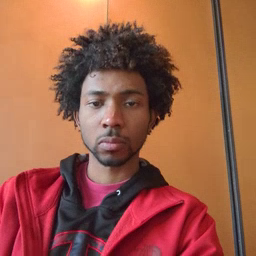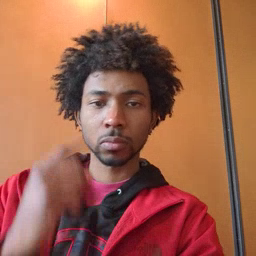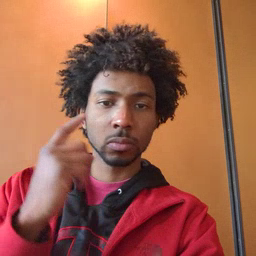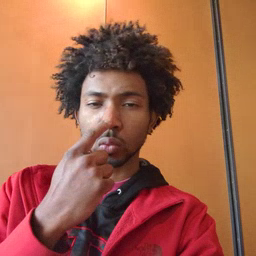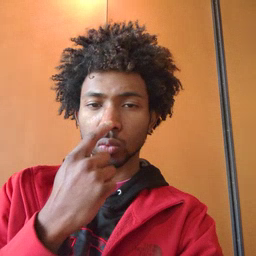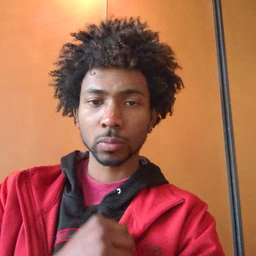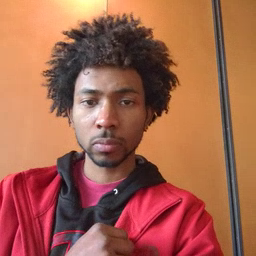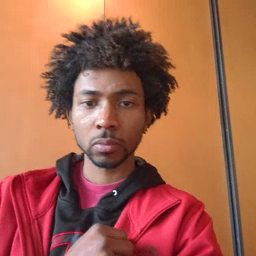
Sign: nose